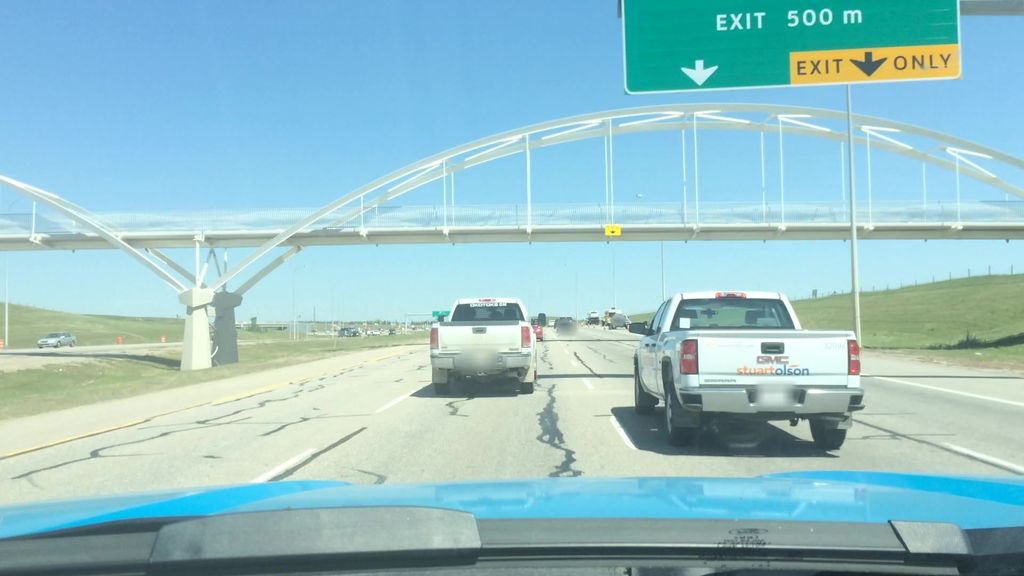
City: calgary